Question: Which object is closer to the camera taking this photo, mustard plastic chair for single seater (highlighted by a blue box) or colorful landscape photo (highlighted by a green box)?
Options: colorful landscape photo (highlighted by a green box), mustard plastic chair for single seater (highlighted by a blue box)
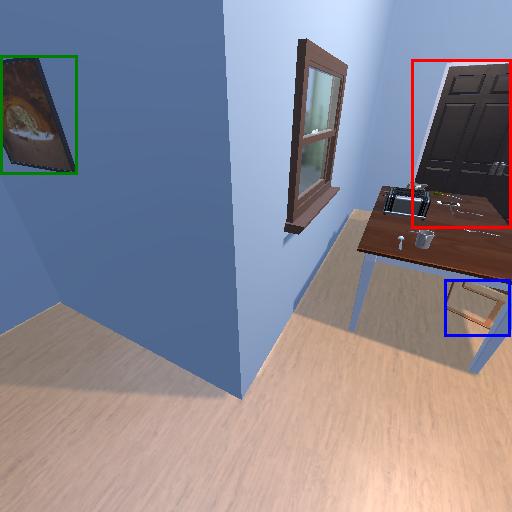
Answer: colorful landscape photo (highlighted by a green box)